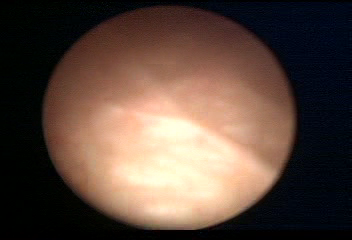
Modality: WLC
Class: Normal mucosa
Bladder cancer association: No